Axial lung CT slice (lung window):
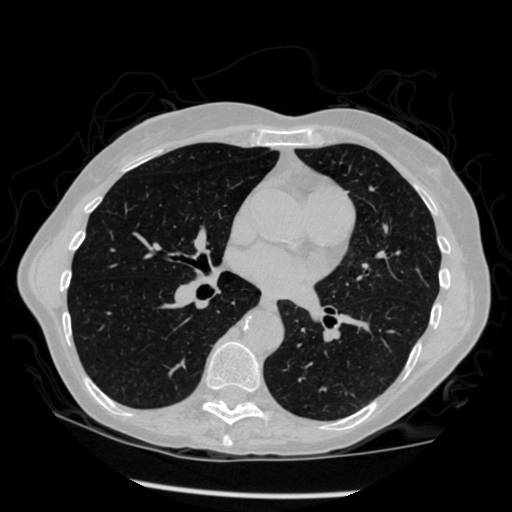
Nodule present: no